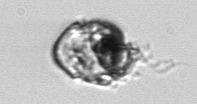
Label: Proterythropsis